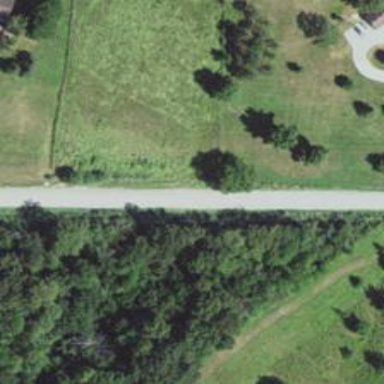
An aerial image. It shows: Unclassified road.